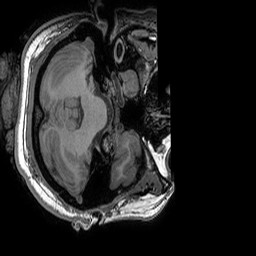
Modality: T1w
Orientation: axial
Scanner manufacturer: ge
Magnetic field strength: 3 T
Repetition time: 0.008156 s
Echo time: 0.00318 s